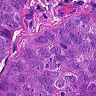
Metastatic tissue present: yes